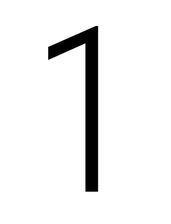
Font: Roboto_Condensed_Light